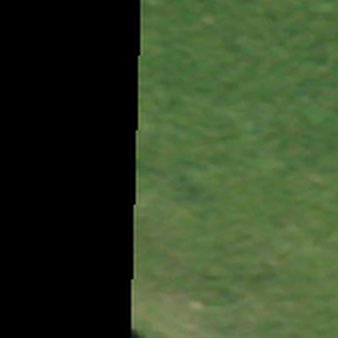
Label: other